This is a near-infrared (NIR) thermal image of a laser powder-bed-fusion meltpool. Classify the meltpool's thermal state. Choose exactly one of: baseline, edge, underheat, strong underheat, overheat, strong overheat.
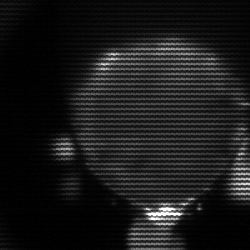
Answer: edge